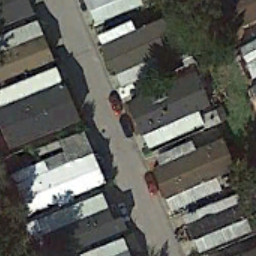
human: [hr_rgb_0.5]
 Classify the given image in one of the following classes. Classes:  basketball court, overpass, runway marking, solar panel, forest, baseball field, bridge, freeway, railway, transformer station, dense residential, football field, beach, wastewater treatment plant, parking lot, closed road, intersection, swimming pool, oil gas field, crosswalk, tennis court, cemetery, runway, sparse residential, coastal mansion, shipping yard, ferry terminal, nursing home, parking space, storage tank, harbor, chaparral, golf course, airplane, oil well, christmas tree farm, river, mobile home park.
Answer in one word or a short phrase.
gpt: mobile home park